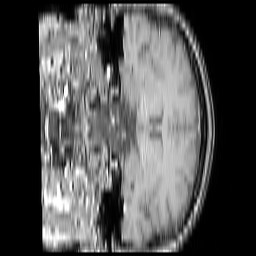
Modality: T1w
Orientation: coronal
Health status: ill
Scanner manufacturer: philips
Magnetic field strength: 3 T
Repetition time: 0.3787 s
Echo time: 0.002908 s